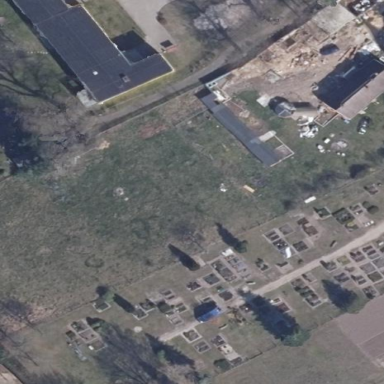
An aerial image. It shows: Cemetery.